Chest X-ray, AP view. Patient: 59 years old, sex M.
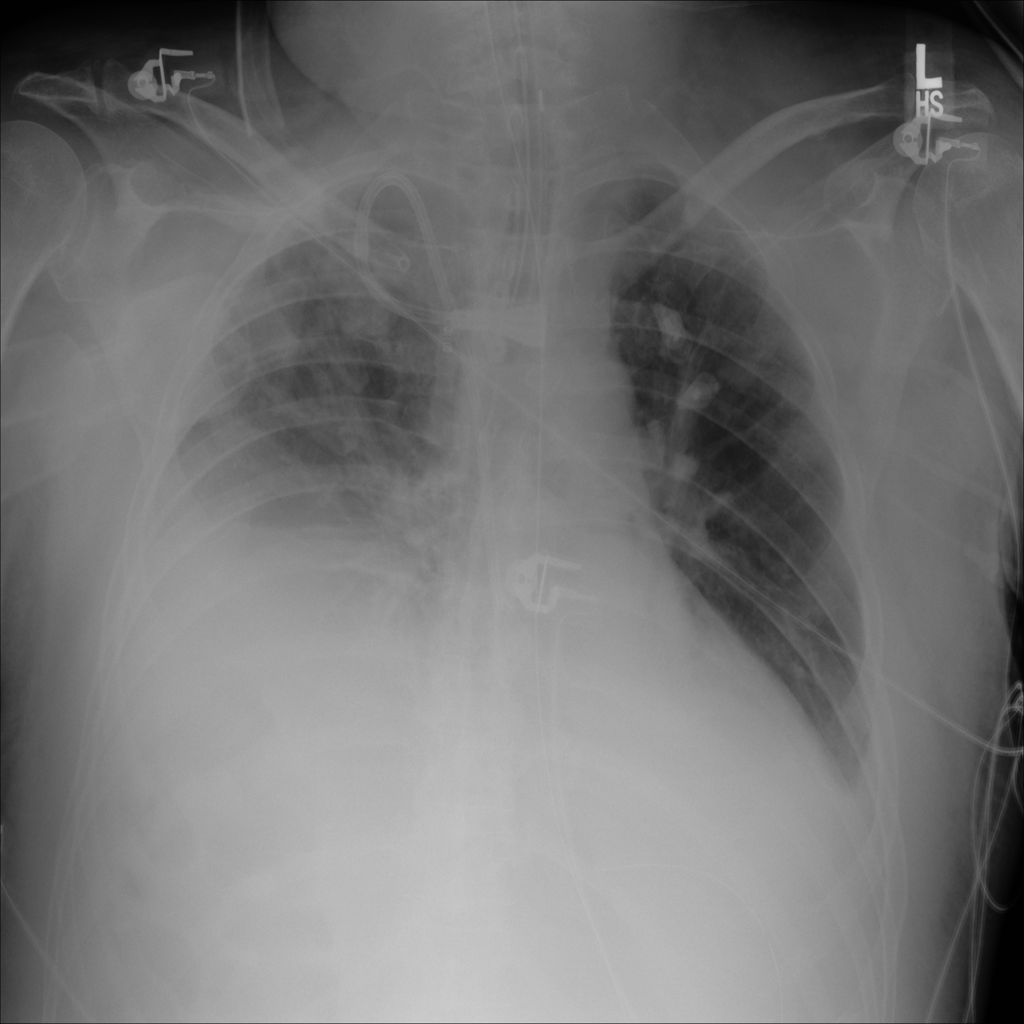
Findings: Atelectasis